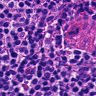
Metastatic tissue present: no